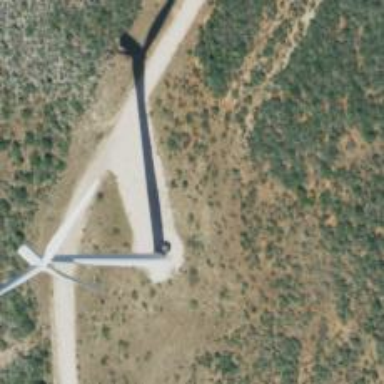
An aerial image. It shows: Wind generator powered by horizontal-axis wind turbine.